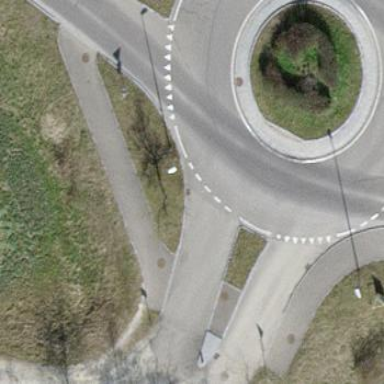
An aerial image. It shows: Primary highway with asphalt surface leading to roundabout.